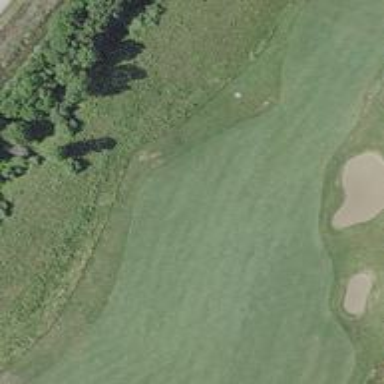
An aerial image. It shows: Grassy area designated as golf fairway.